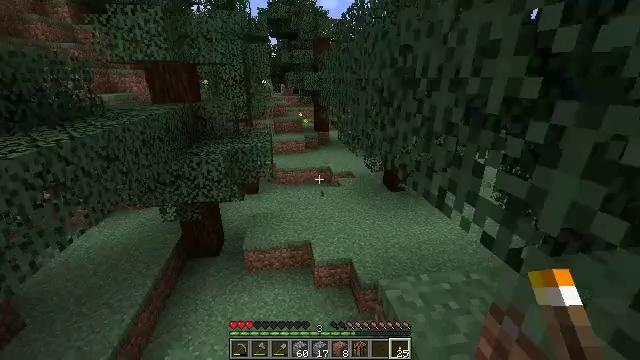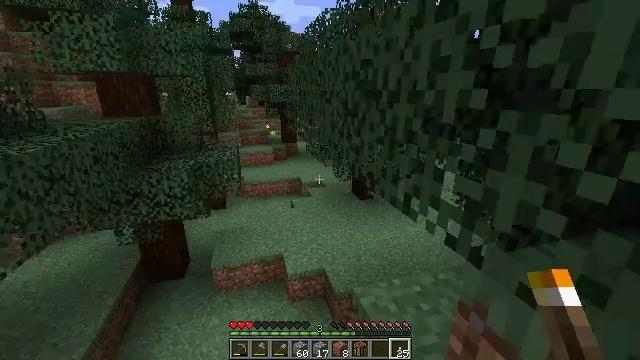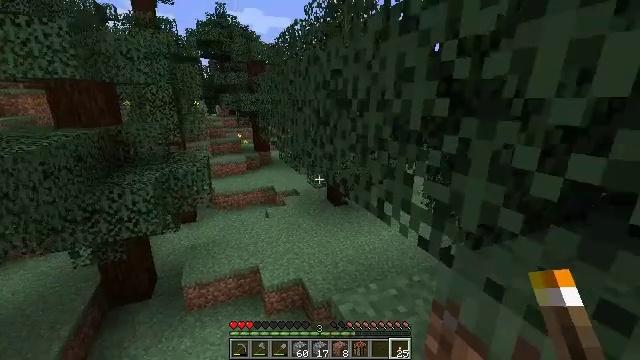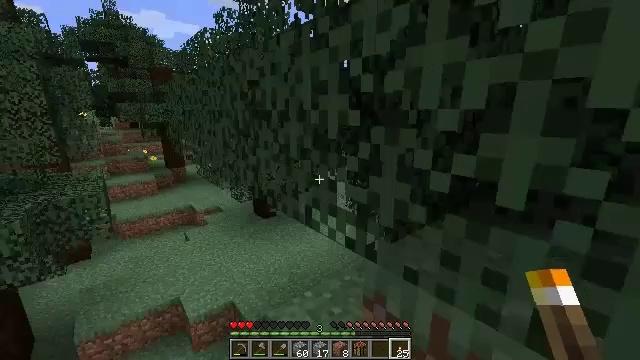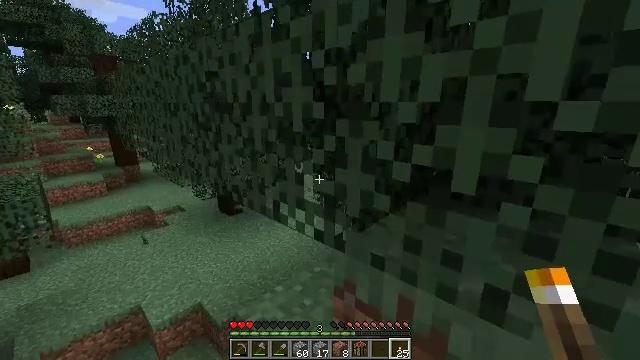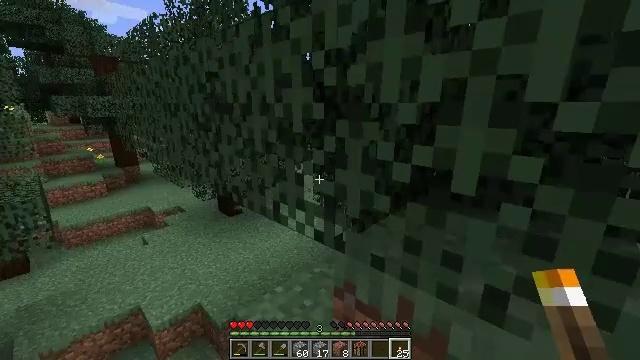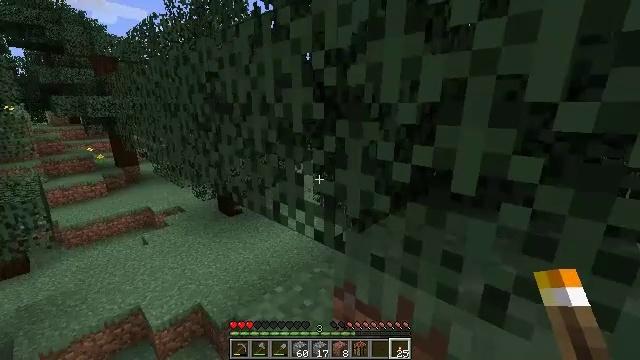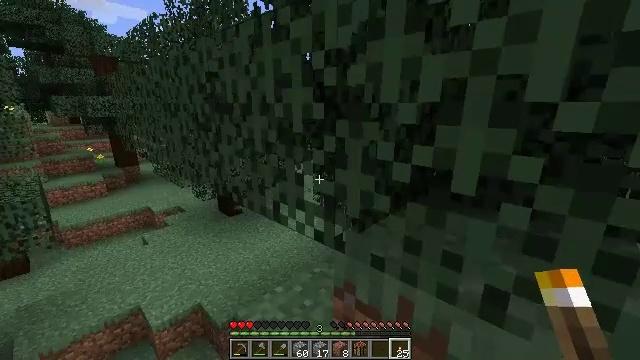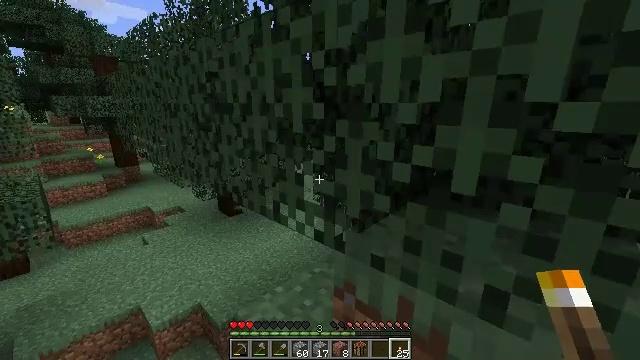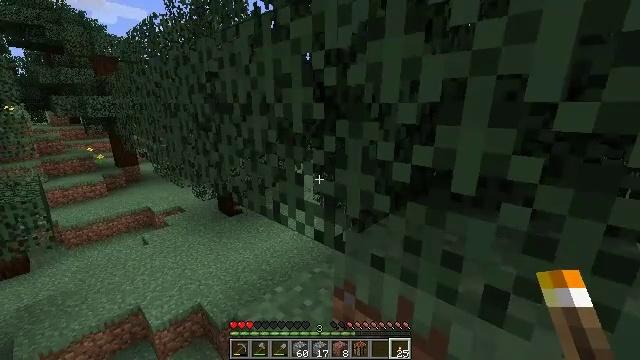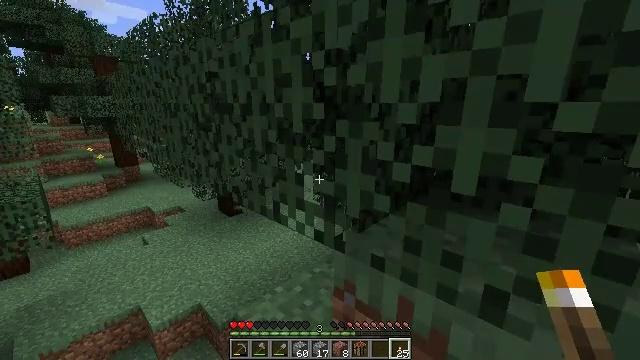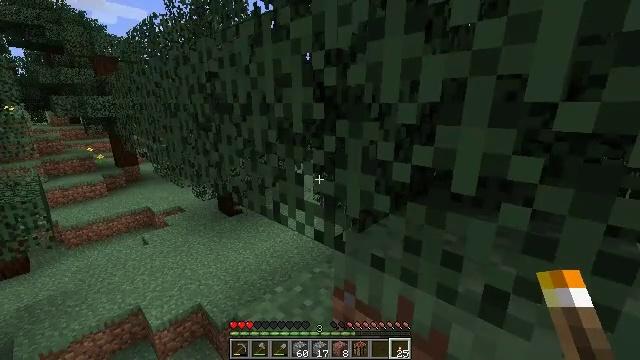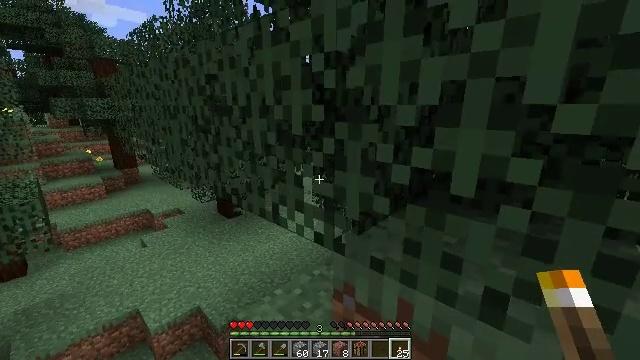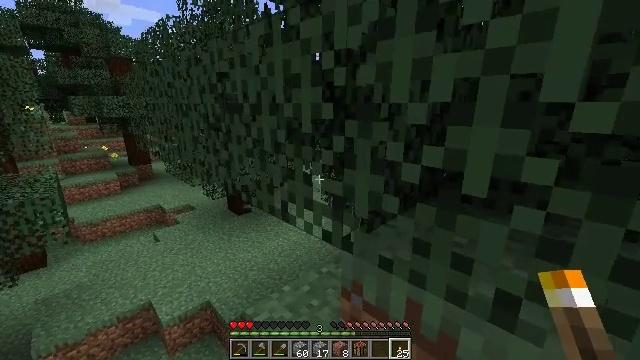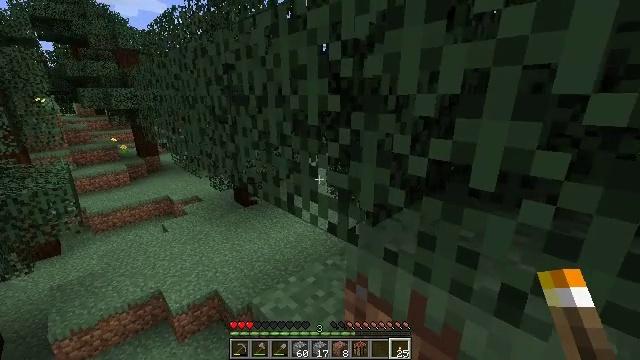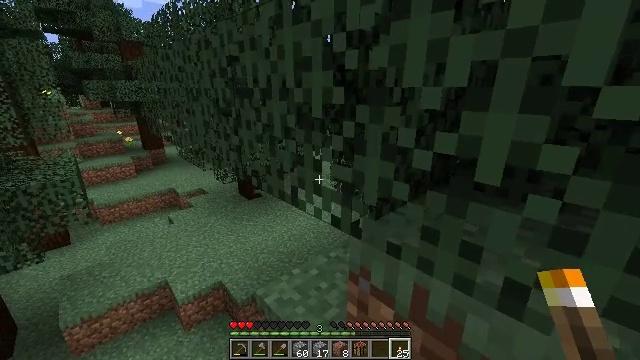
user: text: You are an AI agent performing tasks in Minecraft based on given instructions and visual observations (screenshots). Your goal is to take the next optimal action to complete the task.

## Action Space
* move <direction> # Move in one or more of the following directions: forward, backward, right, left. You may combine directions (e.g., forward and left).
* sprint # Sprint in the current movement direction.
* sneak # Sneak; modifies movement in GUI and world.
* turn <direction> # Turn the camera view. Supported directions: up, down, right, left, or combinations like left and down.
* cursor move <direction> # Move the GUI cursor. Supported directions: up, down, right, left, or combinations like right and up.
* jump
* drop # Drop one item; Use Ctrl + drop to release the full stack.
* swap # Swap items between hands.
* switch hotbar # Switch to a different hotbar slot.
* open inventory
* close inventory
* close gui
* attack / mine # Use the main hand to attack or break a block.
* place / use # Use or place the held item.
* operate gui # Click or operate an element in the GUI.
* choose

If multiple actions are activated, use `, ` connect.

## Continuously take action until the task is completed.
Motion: motion action
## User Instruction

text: Hunt fish.
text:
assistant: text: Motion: turn right and up
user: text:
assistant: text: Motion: turn right and up
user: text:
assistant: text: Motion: turn right and up
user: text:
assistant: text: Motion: turn right and down
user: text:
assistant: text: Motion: no_op
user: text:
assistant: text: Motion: no_op
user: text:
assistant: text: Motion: no_op
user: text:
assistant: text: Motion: no_op
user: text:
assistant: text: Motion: no_op
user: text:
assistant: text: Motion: no_op
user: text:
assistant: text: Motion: no_op
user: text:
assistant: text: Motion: no_op
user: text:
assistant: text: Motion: turn left
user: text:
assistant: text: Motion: turn left and down
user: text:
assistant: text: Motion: turn down
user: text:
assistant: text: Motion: no_op
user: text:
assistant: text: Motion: no_op
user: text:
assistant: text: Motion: move forward
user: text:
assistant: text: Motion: move forward, turn left
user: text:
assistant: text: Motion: move forward, turn left
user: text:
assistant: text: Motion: move forward
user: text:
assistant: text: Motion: move forward
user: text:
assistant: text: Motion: move forward
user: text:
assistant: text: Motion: move forward
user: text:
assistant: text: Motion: move forward
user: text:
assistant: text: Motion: no_op
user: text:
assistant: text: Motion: no_op
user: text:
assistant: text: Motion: no_op
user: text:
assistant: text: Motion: turn right and up
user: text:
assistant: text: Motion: turn right and up